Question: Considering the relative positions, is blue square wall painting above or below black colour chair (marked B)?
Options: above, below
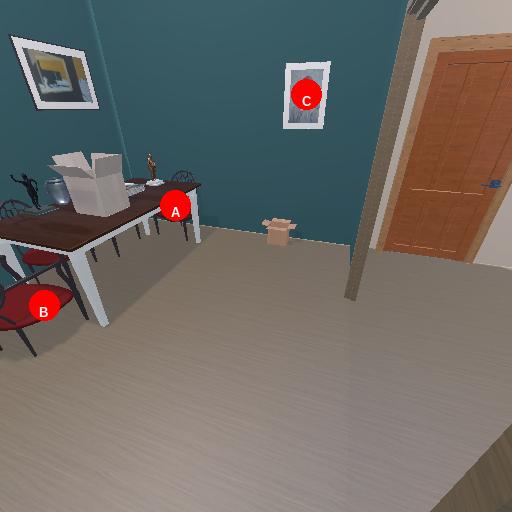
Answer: above